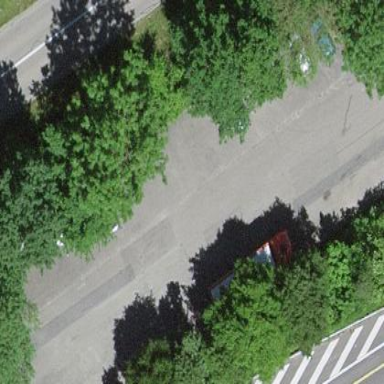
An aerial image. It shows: Parking area with asphalt surface.